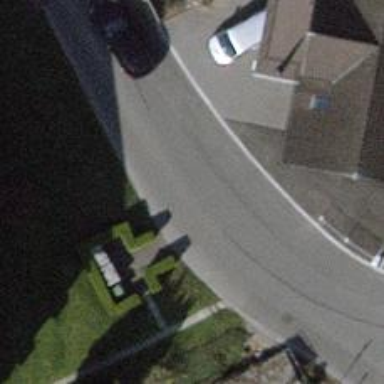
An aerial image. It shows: Residential road with asphalt surface and no sidewalks.